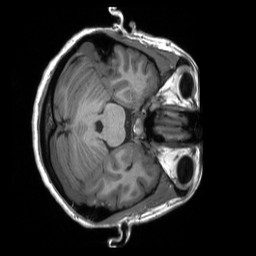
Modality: T1w
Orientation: axial
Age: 27
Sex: female
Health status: ill
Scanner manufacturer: siemens
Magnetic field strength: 3 T
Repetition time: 2.3 s
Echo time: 0.00232 s